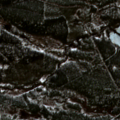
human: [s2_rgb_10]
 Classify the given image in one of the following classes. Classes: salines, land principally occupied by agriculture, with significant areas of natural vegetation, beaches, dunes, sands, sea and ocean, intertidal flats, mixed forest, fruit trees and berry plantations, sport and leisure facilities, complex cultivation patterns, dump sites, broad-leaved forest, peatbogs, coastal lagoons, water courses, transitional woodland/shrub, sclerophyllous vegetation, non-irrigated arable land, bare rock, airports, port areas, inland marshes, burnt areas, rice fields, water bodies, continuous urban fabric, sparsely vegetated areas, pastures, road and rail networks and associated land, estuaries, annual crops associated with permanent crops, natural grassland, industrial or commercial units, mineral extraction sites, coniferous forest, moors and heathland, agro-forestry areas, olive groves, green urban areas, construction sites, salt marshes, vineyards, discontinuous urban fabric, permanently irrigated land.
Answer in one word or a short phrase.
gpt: coniferous forest, transitional woodland/shrub